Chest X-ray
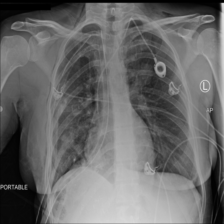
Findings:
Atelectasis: negative
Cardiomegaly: negative
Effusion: negative
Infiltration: negative
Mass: negative
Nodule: negative
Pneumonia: negative
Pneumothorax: positive
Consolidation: negative
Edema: negative
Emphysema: positive
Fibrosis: negative
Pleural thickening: negative
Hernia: negative